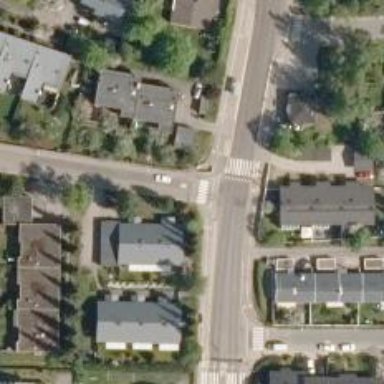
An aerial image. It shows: Road with "give way" sign.